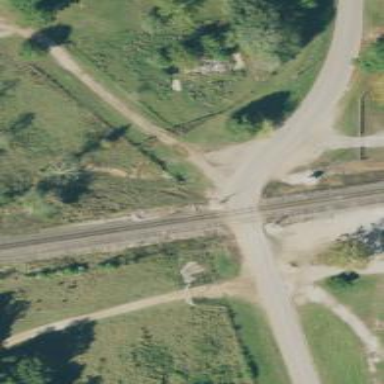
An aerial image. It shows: Railway siding for service.